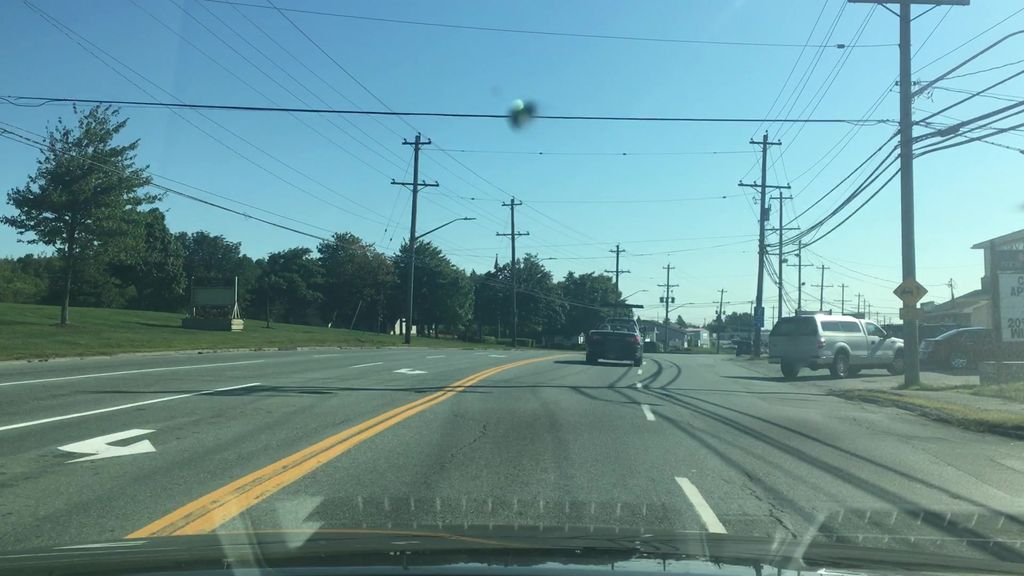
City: halifax